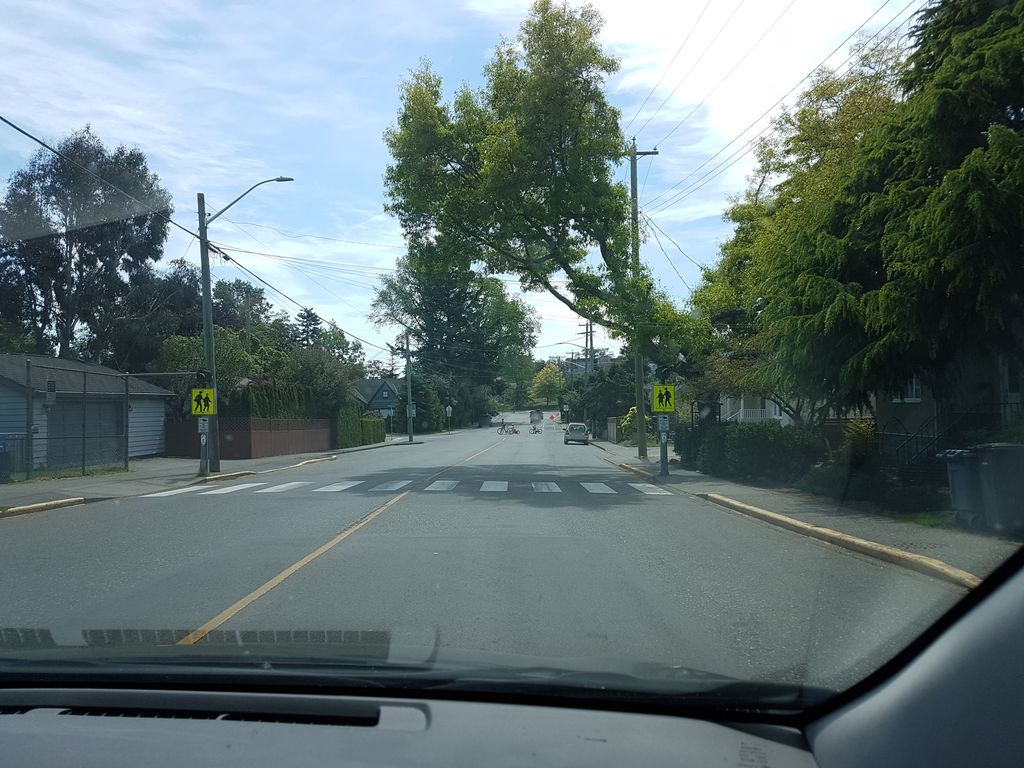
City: victoria